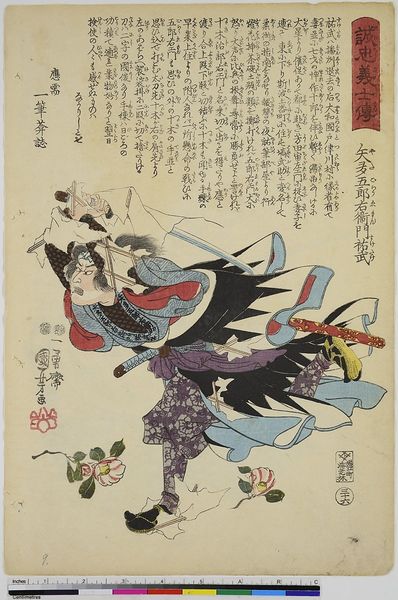
Titel: Yata Goroemon Suketake, Blatt 36 aus der Serie: Geschichte der loyalen Gefolgsmänner
Künstler: Utagawa Kuniyoshi
Standort: Hamburg
Institution: Museum für Kunst und Gewerbe Hamburg
Schlagwörter: kopf, blumen, schwarz, rot, falten, gesicht, portrait, gewand, blatt, person, holzschnitt, japan, schrift, laufen, japonismus, asien, druckgraphik, druckgrafik, stich, schwert, soldat, bedrohlich, krieger, ereignis, zeit, kupferstich, farbholzschnitt, abwehr, verteidigung, situation, ereignisbild, samurai, edo, historische, reproduktionen, druckerzeugnisse, blüte, porträt, persönlichkeit, soldatenleben, ukiyo, tuschezeinchnung